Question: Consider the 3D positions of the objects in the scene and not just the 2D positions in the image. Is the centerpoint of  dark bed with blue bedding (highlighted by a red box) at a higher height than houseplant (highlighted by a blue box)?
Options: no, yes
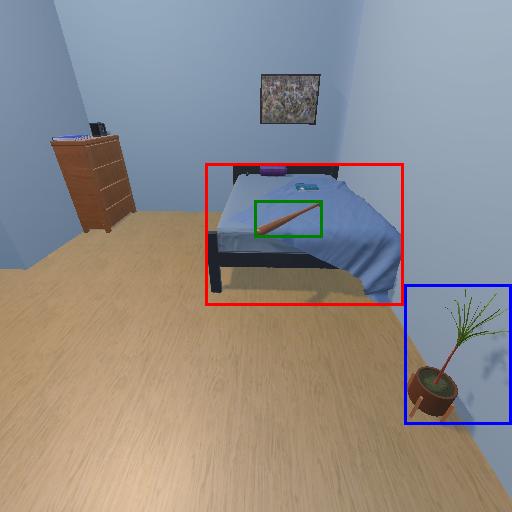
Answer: no